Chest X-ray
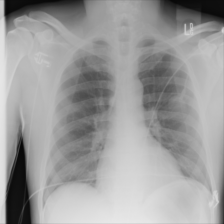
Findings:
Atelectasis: negative
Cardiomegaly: negative
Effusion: negative
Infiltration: negative
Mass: negative
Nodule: negative
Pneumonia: negative
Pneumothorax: negative
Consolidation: negative
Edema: negative
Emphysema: negative
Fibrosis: negative
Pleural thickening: negative
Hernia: negative